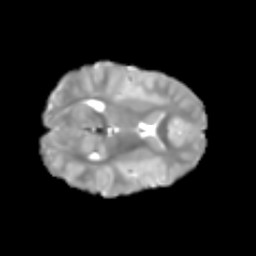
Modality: T2w
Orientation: axial
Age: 6
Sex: male
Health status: healthy